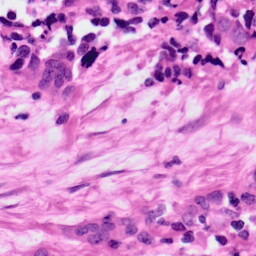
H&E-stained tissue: Ovarian